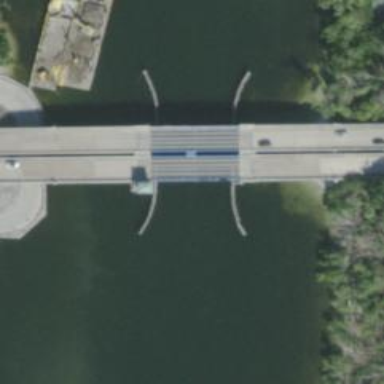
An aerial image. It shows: Secondary road passing over movable bascule bridge.